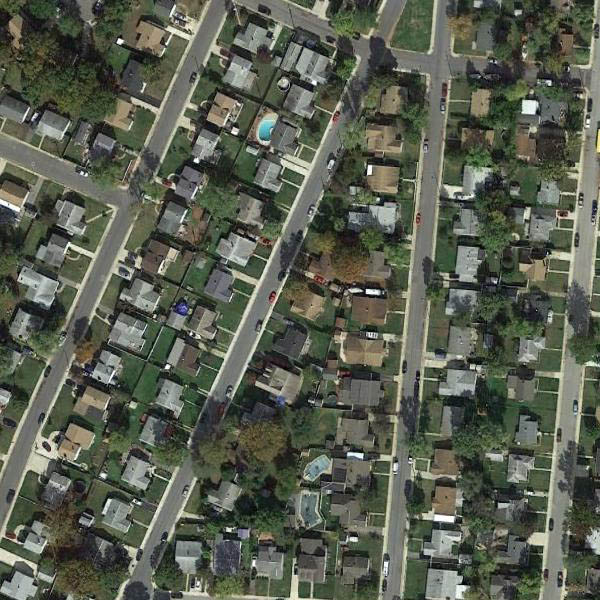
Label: DenseResidential